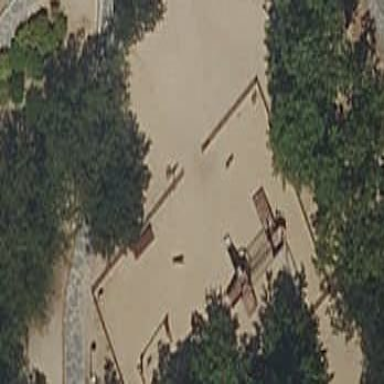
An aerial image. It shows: Playground area for leisure land.